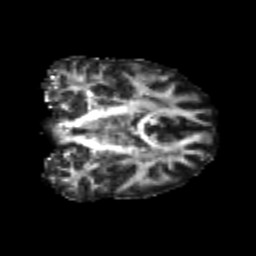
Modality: FA
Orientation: coronal
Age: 20
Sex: female
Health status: healthy
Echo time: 0.074 s